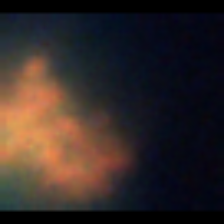
Taxon: Unknown_full_image
Group: Unknown